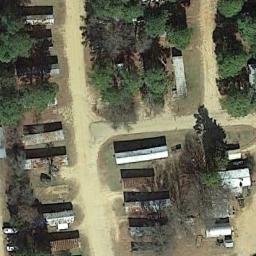
Label: residential